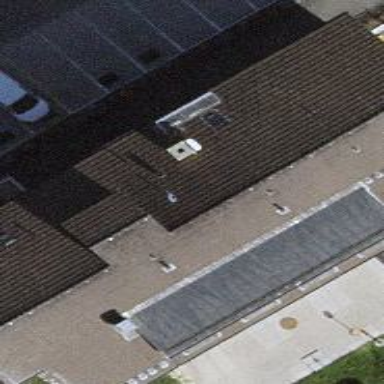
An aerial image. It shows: Building that serves as nursing home.